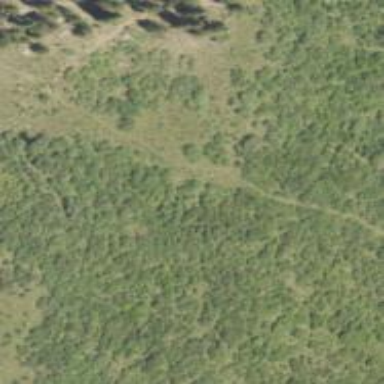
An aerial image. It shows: Trail path.